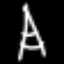
Label: The Eiffel Tower